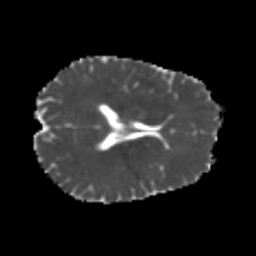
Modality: MD
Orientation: axial
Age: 25
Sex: male
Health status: healthy
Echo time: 0.074 s